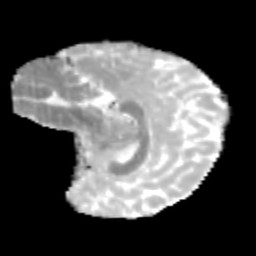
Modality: MD
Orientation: sagittal
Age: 10
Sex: female
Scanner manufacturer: siemens
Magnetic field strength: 3 T
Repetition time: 3.8 s
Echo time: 0.07 s